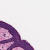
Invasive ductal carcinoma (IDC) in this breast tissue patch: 0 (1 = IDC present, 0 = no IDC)